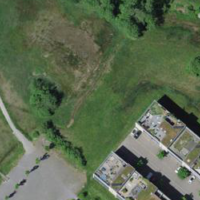
EUNIS habitat code: 55
Species observed at this site:
Dipsacus fullonum
Regulus regulus